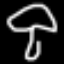
Label: mushroom